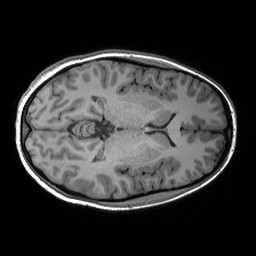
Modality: T1w
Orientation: axial
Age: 25
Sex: female
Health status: healthy
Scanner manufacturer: siemens
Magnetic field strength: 3 T
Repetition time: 2.53 s
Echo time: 0.00288 s